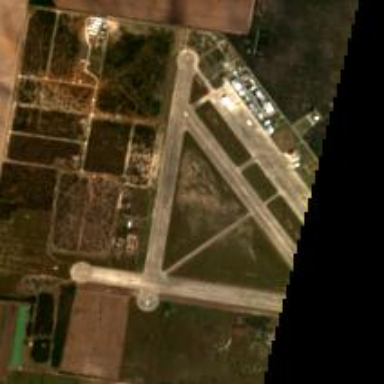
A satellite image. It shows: Private aerodrome.